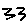
Label: zigzag